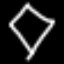
Label: diamond